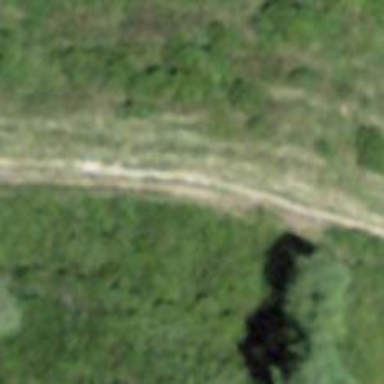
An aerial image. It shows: Path on the ground.